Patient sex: M
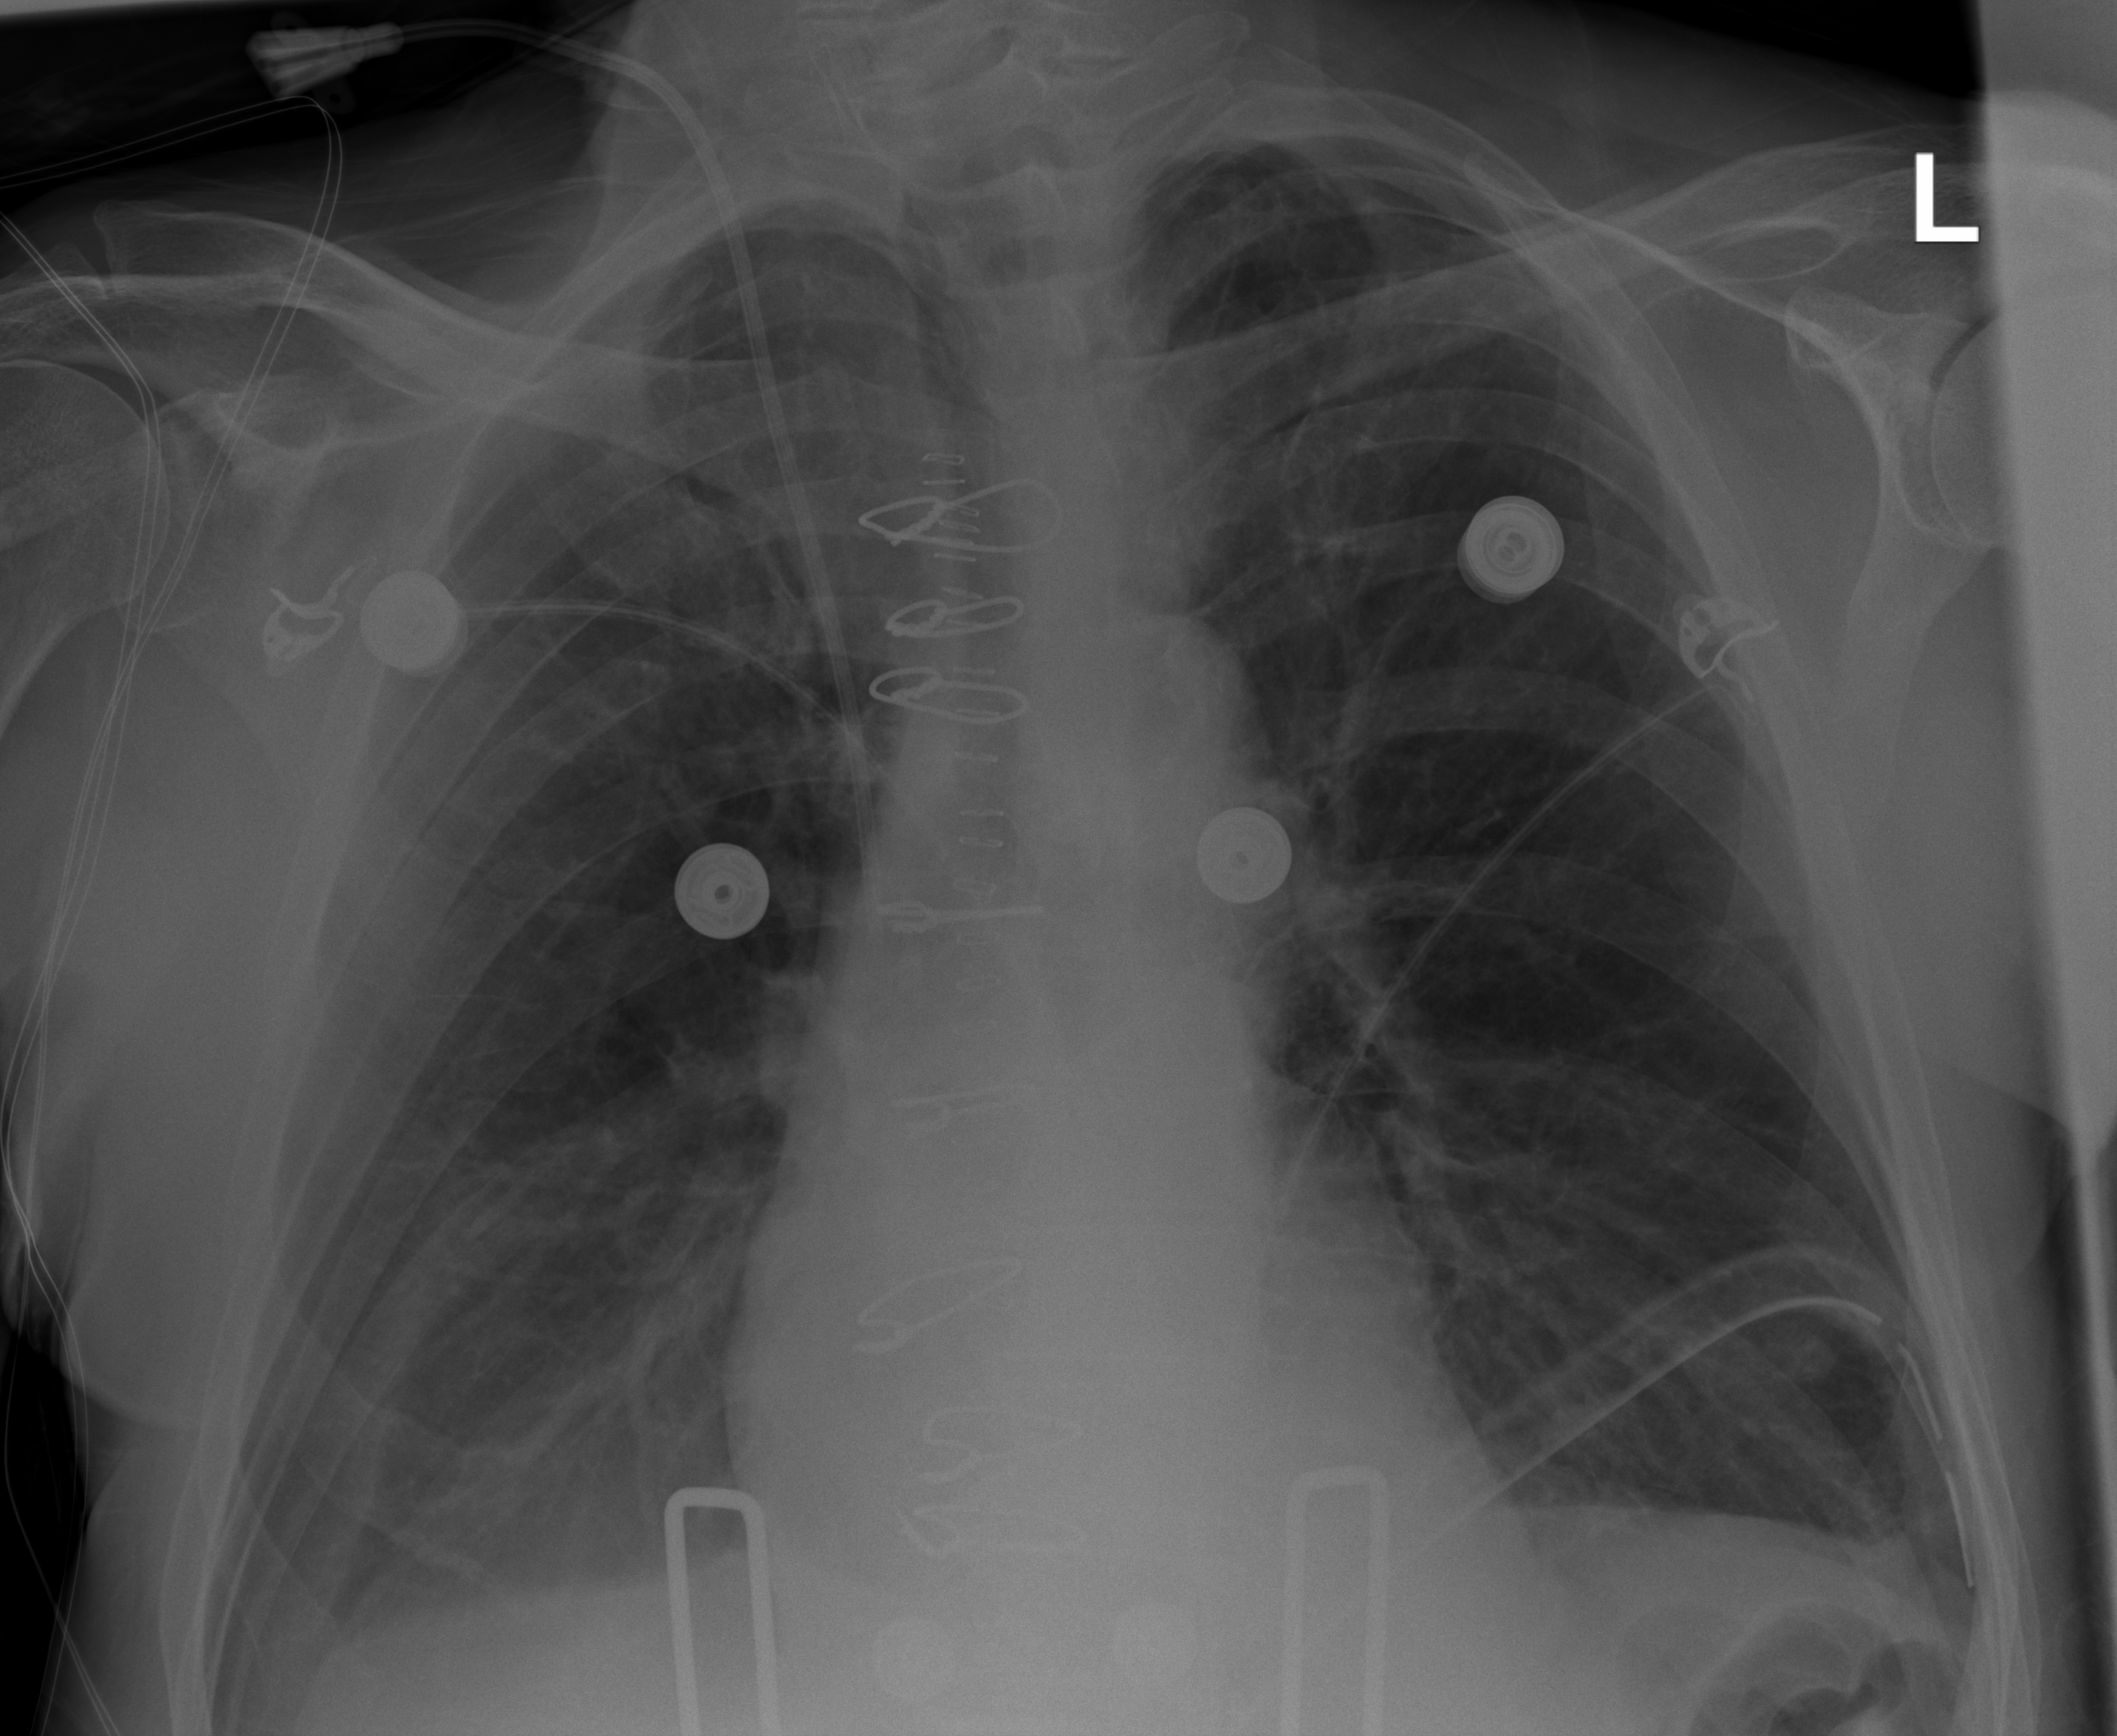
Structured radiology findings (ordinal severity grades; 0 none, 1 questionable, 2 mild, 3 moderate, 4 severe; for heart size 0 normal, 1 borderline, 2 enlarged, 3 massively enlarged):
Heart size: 0
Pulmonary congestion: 0
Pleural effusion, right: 2
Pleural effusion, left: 0
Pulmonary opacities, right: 0
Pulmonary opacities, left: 0
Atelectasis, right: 2
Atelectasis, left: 2